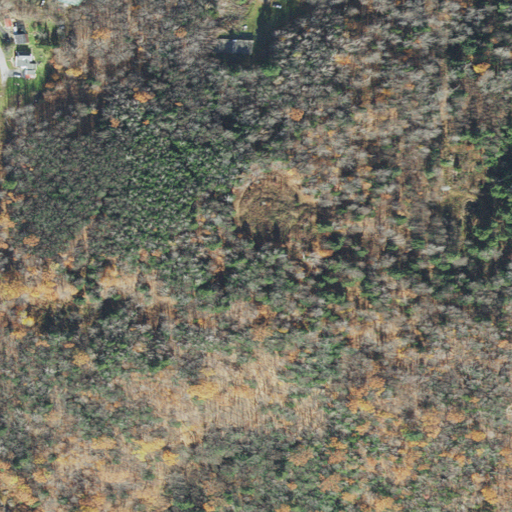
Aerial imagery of mountain in Vermont named Jarvis Hill containing mixed forest, deciduous forest, woody wetlands, shrub, low intensity development, pasture, evergreen forest, open development, and medium intensity development